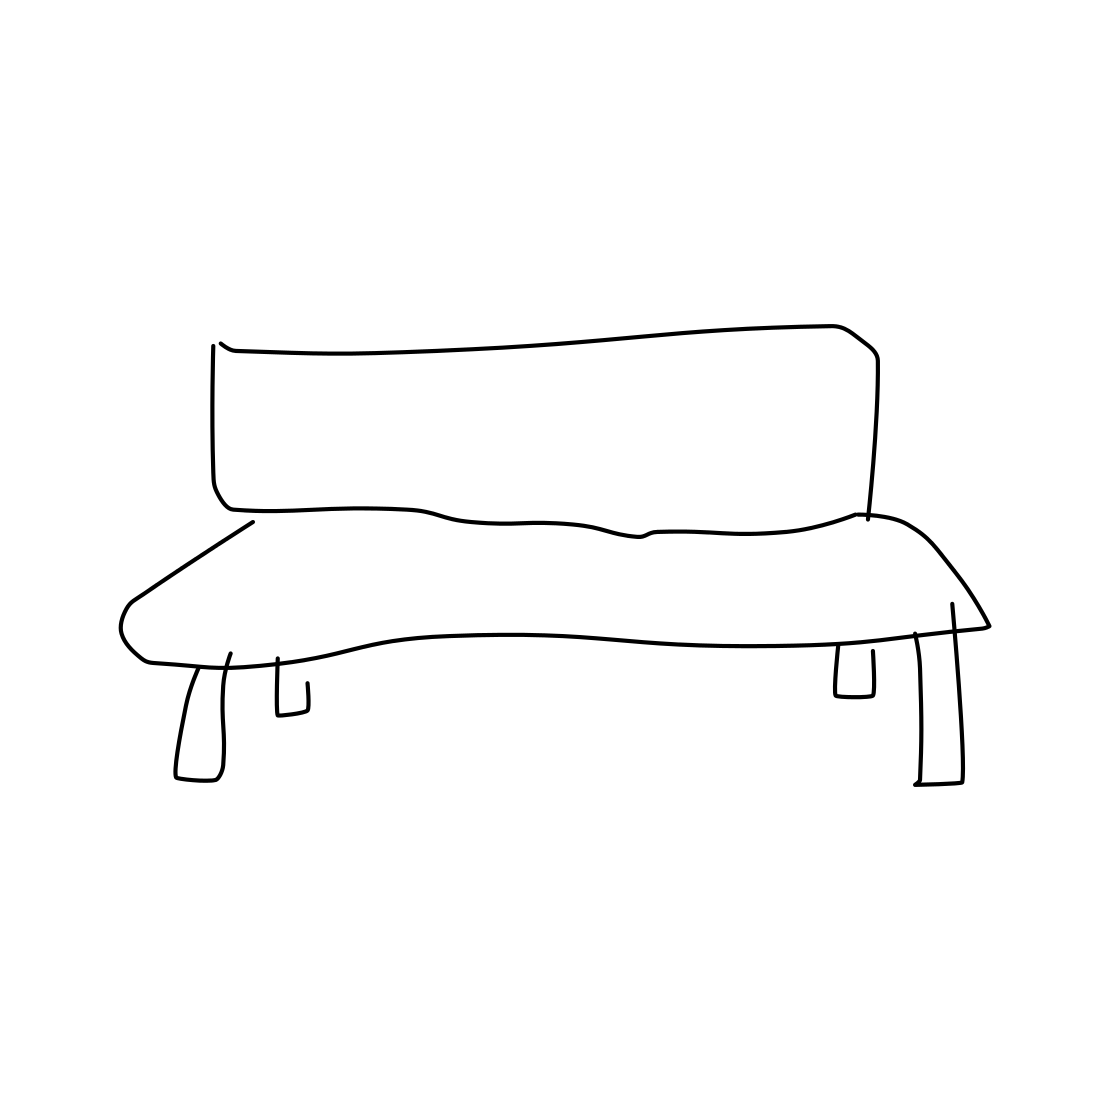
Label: bench